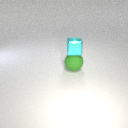
large green rubber sphere below small cyan metal cube